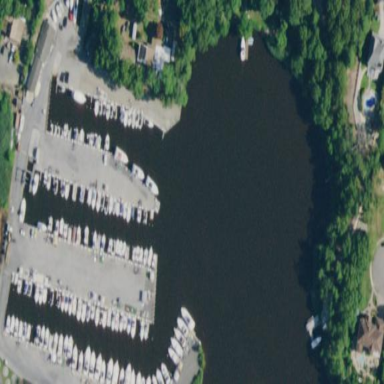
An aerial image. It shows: Boatyard located near waterway.